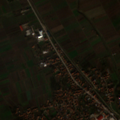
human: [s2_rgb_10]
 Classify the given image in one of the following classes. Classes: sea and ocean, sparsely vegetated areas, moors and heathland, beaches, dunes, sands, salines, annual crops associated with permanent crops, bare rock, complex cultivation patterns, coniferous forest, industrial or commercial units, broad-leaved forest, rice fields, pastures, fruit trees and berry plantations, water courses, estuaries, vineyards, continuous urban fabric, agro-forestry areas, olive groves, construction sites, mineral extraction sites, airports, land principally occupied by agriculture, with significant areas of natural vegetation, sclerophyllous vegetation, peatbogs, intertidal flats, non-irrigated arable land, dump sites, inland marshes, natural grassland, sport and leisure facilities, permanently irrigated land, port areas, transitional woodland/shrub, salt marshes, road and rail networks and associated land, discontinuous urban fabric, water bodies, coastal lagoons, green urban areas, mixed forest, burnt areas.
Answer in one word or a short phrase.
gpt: discontinuous urban fabric, non-irrigated arable land, complex cultivation patterns